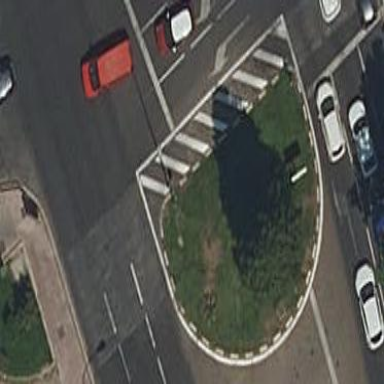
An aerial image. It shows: Garden with kerb barrier.